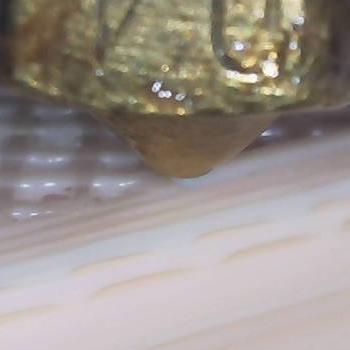
Flow rate: 126%